Question: I have a label which is going to contain a big description. I want the label to continue growing on new lines. In the image, its the label which starts with event_venue.....
The even_venue.. label has 3 constraints for now:
1. Vertical space with eventt_title
2. a horizantal space with the leading of the superview
3. a width constraints which defines that the label width is always less than the superview.width.
What I want to acheive is to make the event_venue.width less than superview.width, but if it has more text, it should display in new lines. Is this possible using autolayout?
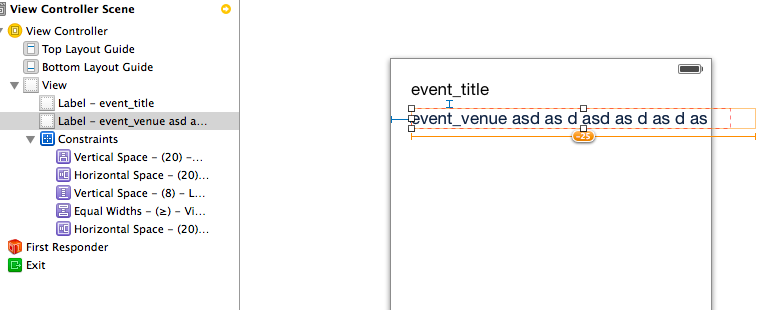
Answer: This are possible steps which can create expandable UILabel
1. Set layouts for UILabel fixing its position
2. Set number of lines = 0
3. Set content vertical compression resistance to 1000 (this will allow text to push the label)
4. Since you want UILabel to expand you cannot give it fixed height constraint or its parent fixed height constraint. Sometimes depending upon condition giving height constraint is necessary to avoid error then you need to set its priority lower than vertical compression resistance